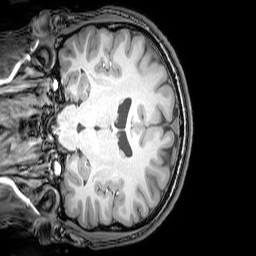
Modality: T1w
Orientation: coronal
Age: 24
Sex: male
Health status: healthy
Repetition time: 0.081 s
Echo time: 0.037 s